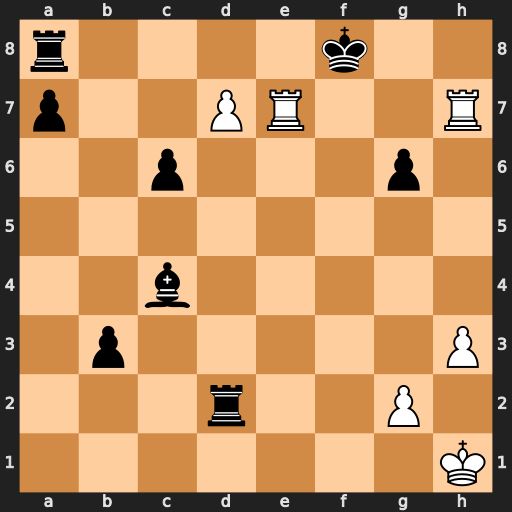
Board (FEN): r4k2/p2PR2R/2p3p1/8/2b5/1p5P/3r2P1/7K
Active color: w
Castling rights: -
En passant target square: -
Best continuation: Re8+ Rxe8 Rh8+ Bg8 Rxg8+ Kxg8 dxe8=Q+